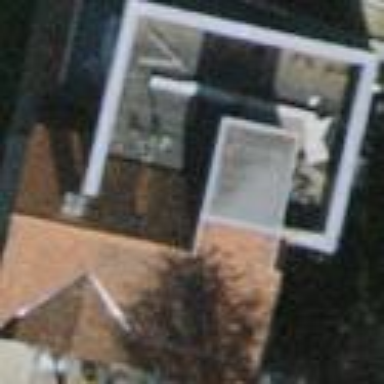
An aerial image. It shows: Building with tiled roof.